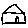
Label: house